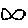
Label: fish